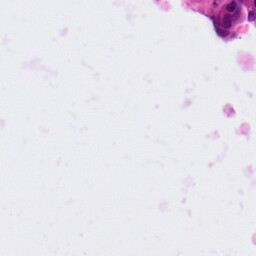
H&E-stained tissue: Colon